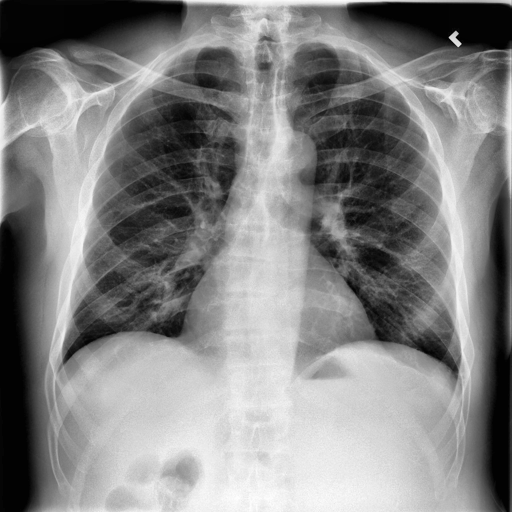
Finding: NORMAL